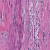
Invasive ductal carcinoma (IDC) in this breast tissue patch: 1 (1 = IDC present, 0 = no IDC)